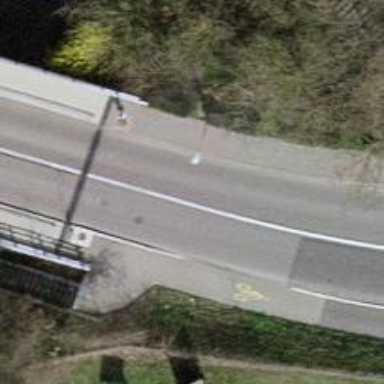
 featuring cycle track on the left side."